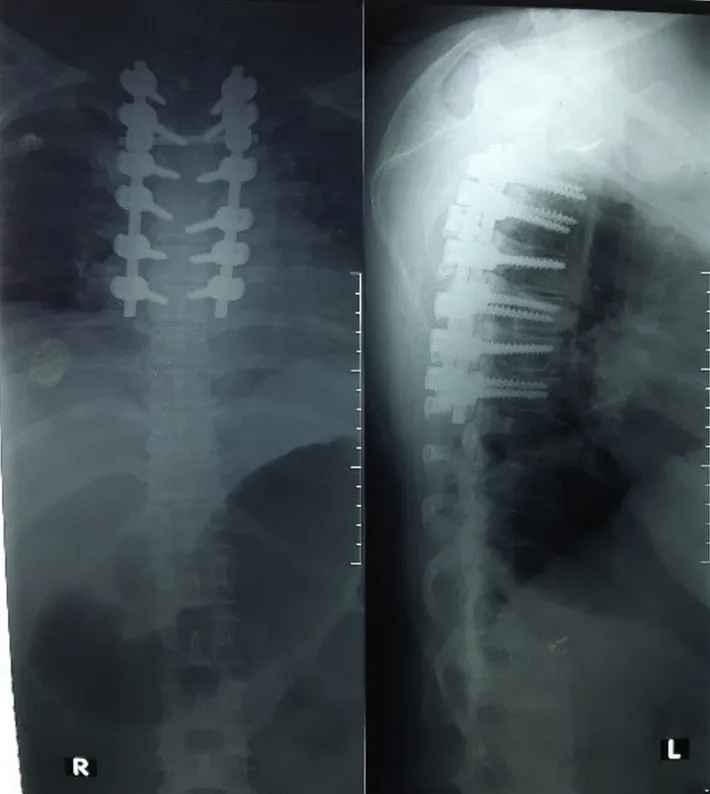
The postoperative radiograph showed pedicle screw and rod placement for posterior stabilization.
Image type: radiology (x_ray)